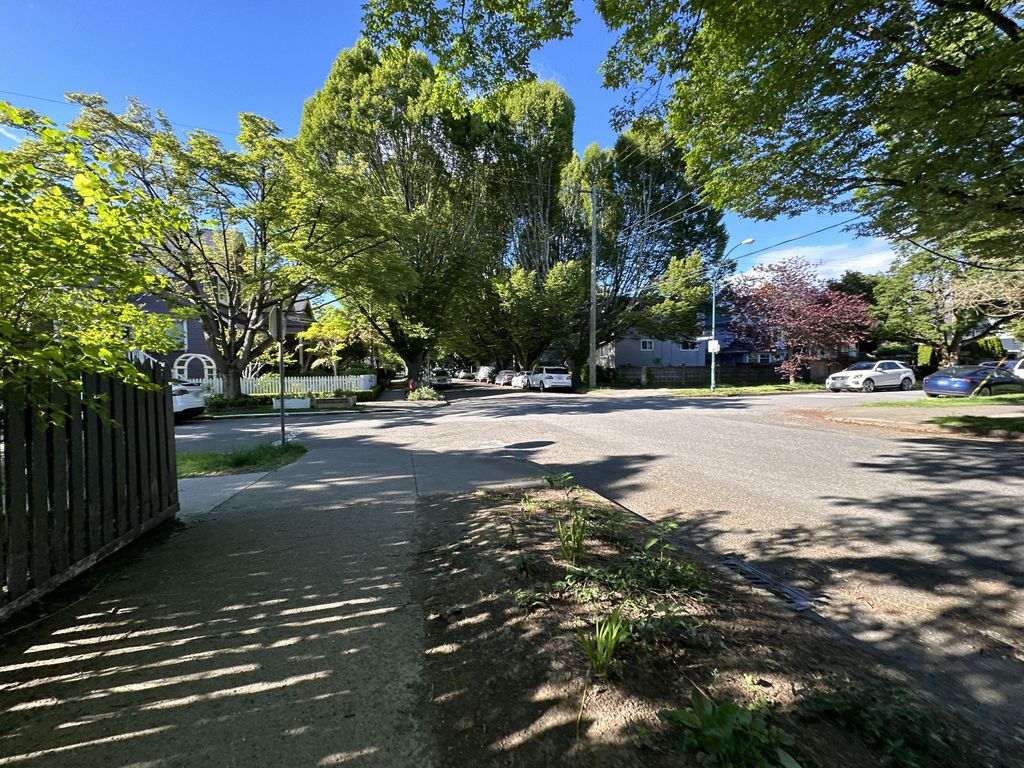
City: vancouver